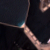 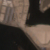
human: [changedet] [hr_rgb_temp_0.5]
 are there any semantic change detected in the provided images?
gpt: A big artificial island made of dredged sand and rock has been edified in the sea.